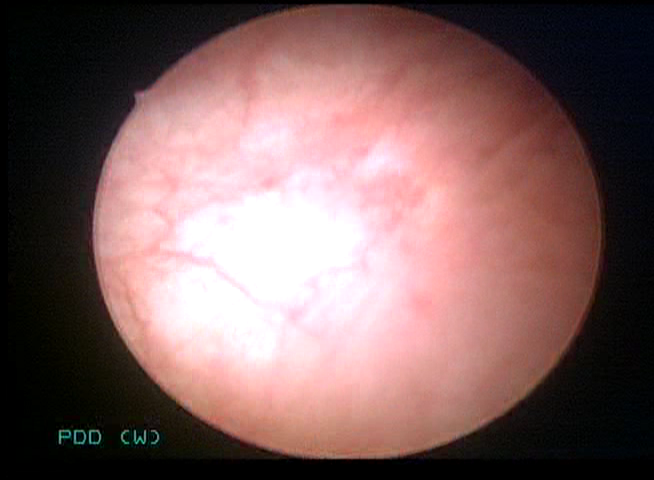
Modality: WLC
Class: Normal mucosa
Bladder cancer association: No